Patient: sex M, age 69
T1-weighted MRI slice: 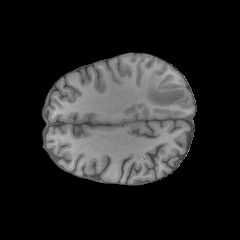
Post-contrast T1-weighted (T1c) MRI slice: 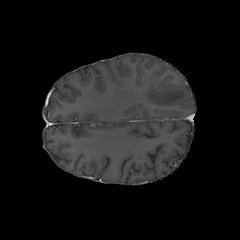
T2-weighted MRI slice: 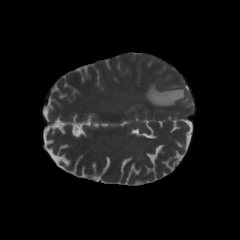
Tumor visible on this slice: yes
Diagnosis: Glioblastoma, IDH-wildtype
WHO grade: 4